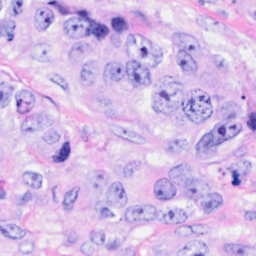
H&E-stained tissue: Breast